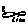
Label: fish